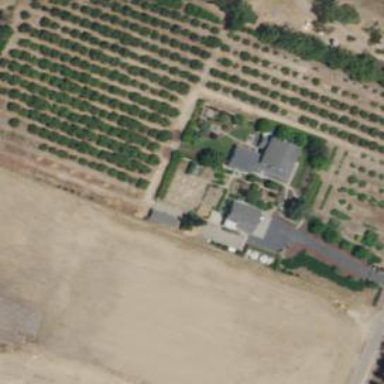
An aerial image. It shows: Orchard.